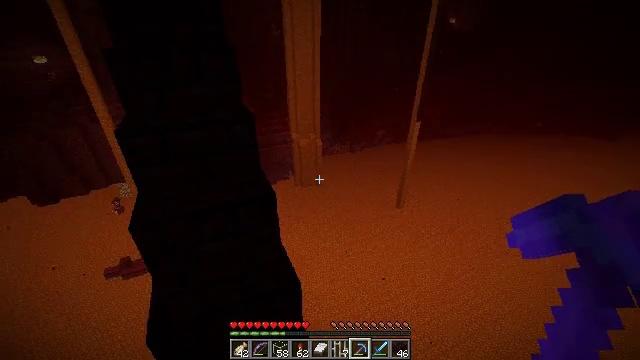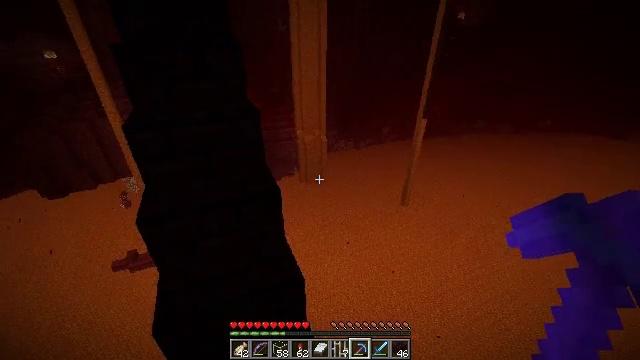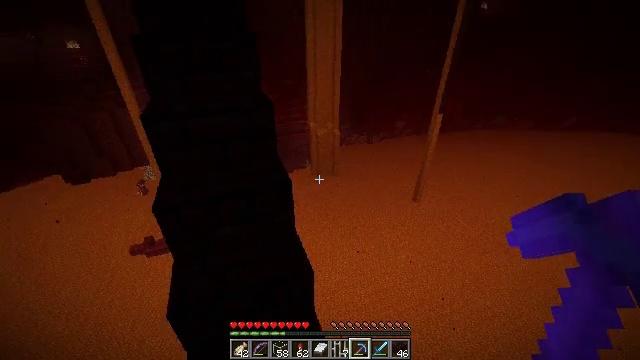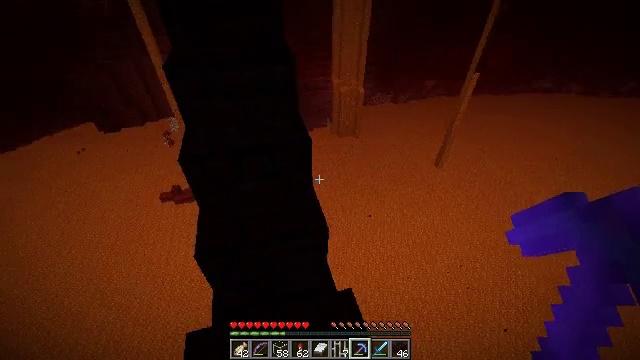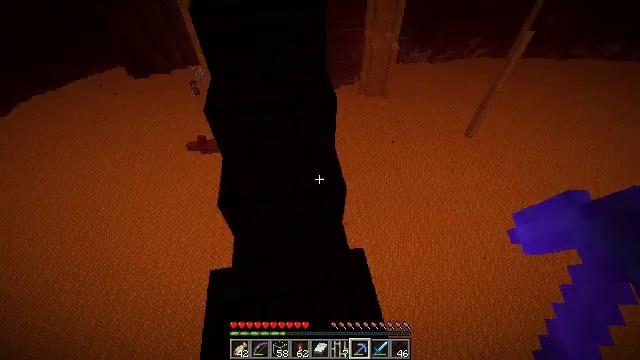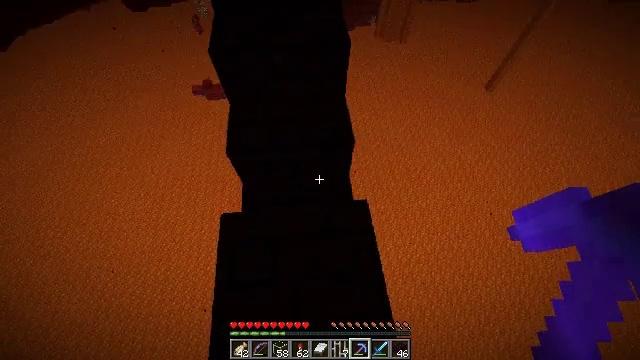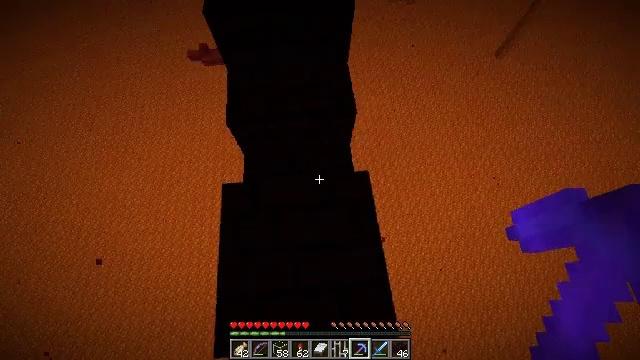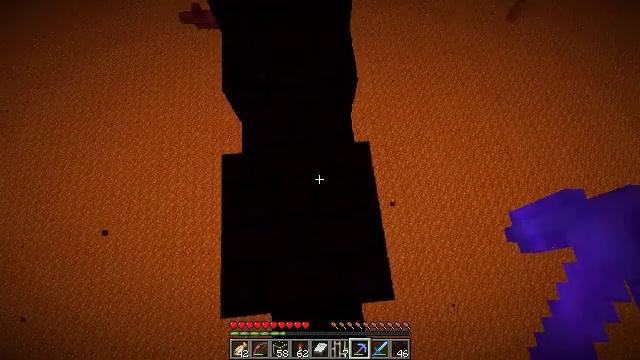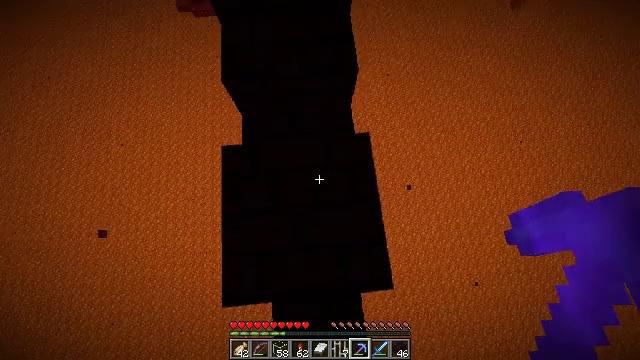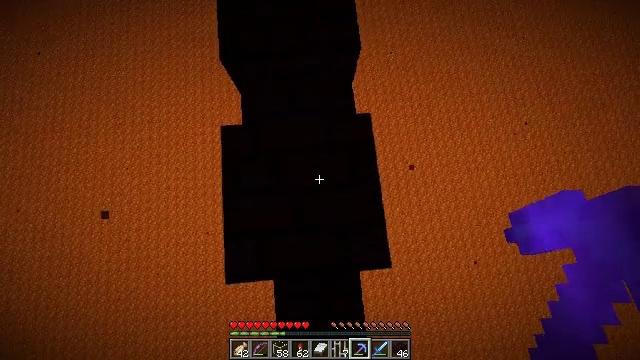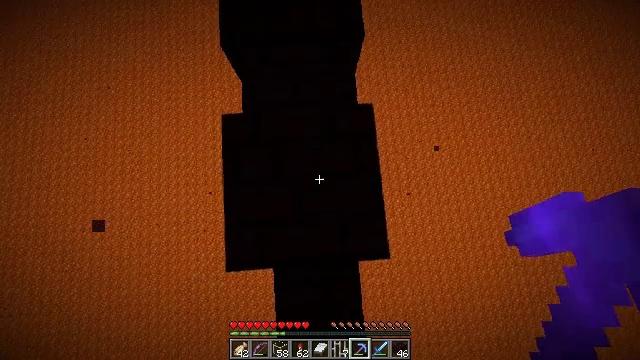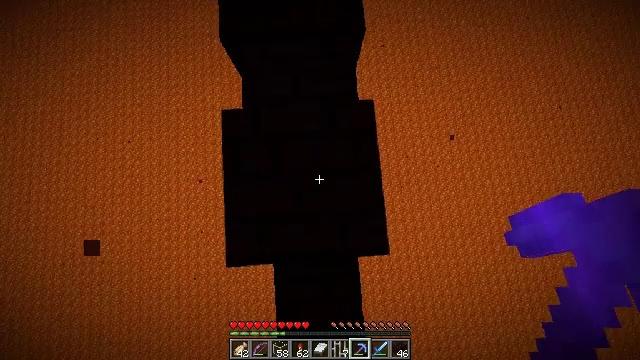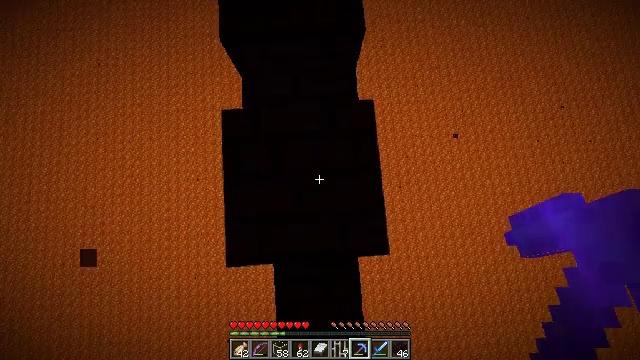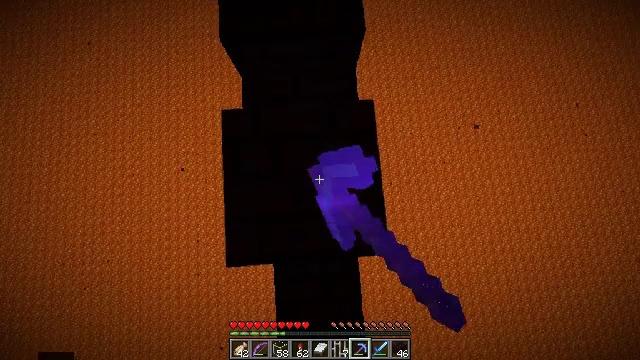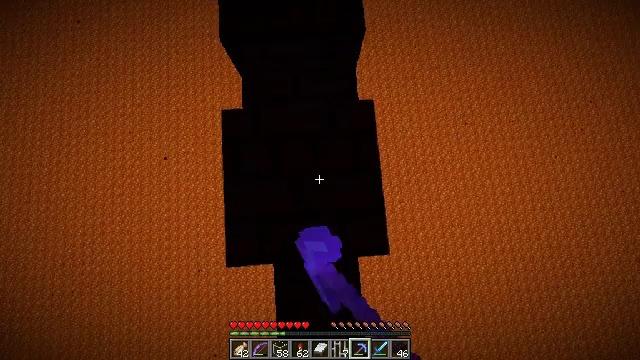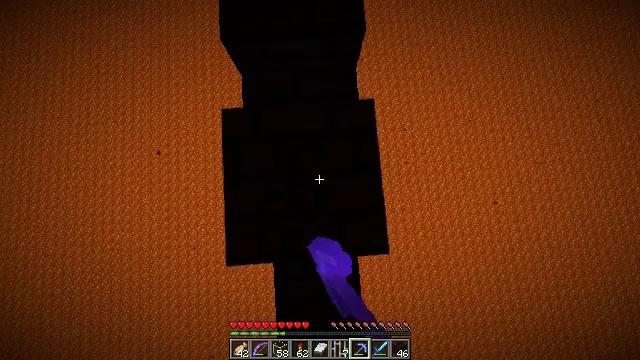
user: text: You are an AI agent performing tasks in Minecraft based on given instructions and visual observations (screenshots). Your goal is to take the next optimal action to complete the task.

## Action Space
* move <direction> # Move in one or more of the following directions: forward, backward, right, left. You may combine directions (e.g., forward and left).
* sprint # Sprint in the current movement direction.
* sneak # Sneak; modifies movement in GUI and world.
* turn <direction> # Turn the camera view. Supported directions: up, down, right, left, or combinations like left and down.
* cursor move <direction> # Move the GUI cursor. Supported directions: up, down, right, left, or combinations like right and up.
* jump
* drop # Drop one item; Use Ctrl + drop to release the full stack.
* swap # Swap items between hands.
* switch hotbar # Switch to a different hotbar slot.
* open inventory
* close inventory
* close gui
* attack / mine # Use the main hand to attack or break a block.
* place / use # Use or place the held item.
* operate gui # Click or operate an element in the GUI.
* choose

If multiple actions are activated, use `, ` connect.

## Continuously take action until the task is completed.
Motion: motion action
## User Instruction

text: Attack the nether bricks to collect them.
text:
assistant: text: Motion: turn left
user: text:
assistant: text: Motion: turn left and down
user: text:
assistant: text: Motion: turn left and down
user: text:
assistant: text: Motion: turn left and down
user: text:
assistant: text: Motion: turn left and down
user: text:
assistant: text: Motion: turn down
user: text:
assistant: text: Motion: turn down
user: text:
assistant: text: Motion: turn down
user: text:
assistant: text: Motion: turn down
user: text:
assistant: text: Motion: turn down
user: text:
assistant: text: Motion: no_op
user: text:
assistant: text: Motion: attack / mine
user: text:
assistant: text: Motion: attack / mine
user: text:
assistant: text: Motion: attack / mine
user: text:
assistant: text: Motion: attack / mine
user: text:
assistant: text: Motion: attack / mine
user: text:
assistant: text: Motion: no_op
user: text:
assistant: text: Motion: no_op
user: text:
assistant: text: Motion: no_op
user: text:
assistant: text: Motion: no_op
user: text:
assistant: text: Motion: no_op
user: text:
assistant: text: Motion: no_op
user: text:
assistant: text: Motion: no_op
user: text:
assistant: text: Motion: no_op
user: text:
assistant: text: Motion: no_op
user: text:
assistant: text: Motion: move back
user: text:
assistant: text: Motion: move back
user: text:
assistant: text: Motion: move back
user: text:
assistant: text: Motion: turn up
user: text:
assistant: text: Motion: turn left and up